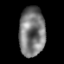
Tissue: lung
Cell type: Myeloid cells
Senescence score: 0.1788
Nuclear area (px): 1251
Mean DAPI intensity: 120.759